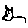
Label: cat